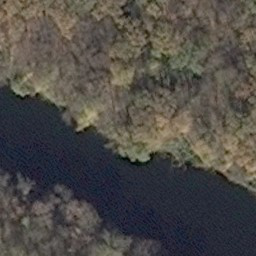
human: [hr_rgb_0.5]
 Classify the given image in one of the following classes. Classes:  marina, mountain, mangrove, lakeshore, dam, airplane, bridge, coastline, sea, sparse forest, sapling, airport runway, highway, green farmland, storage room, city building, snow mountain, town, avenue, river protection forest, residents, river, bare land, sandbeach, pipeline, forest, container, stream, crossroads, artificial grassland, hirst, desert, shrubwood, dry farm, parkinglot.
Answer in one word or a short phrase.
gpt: river